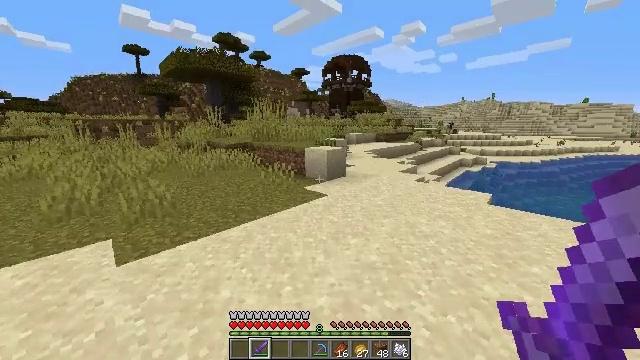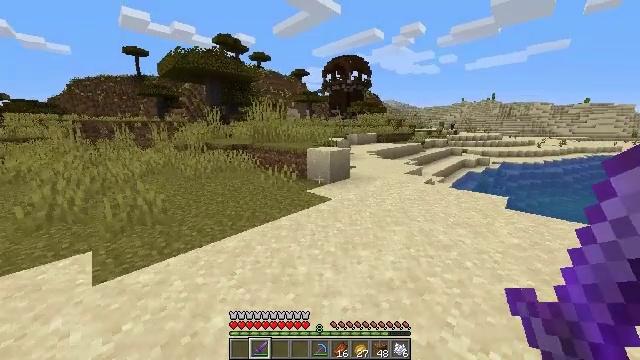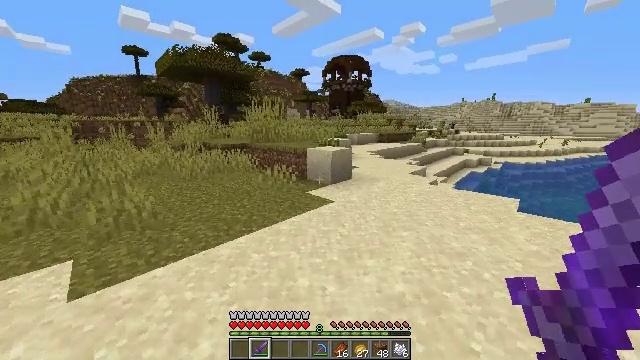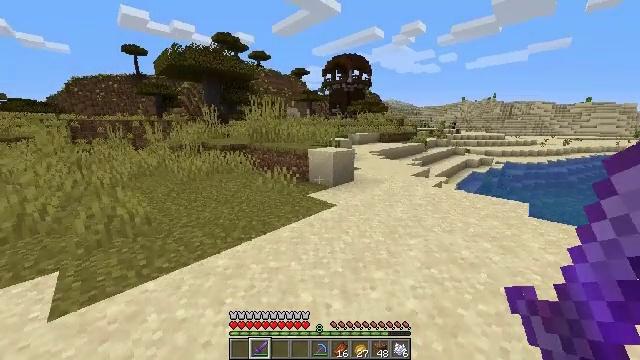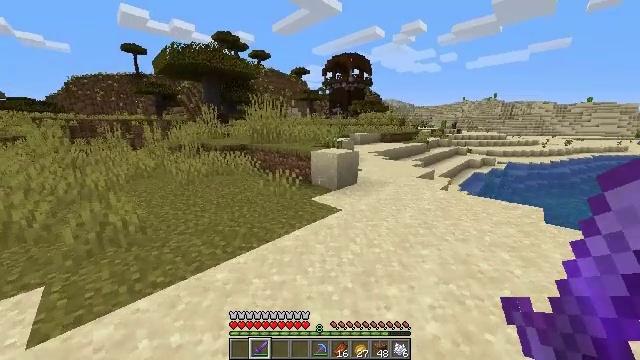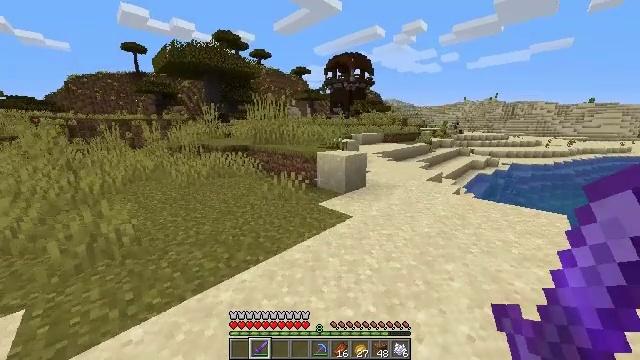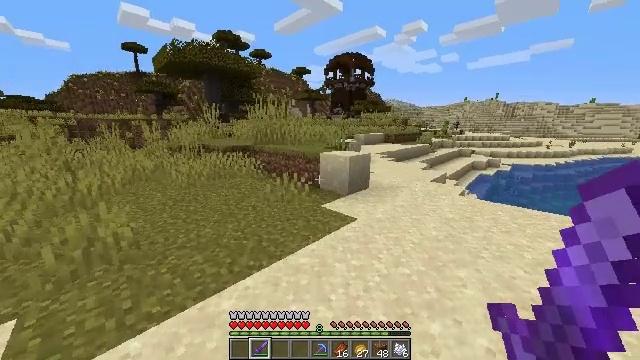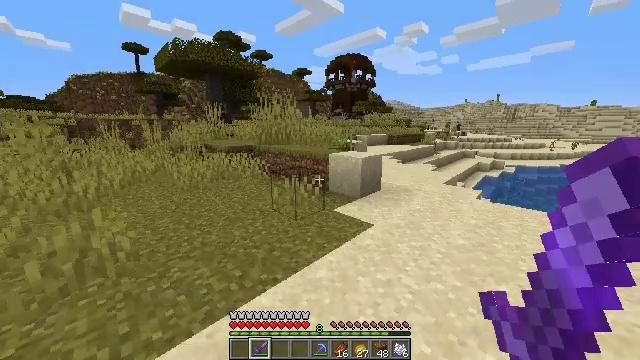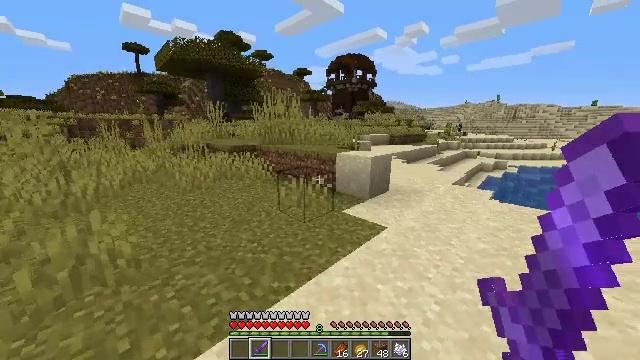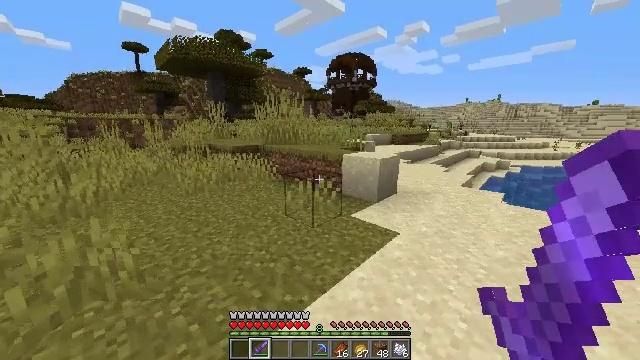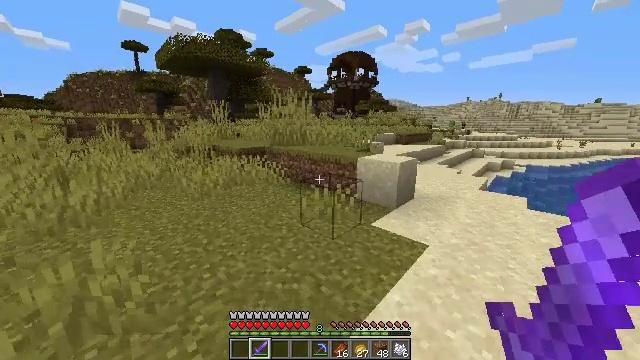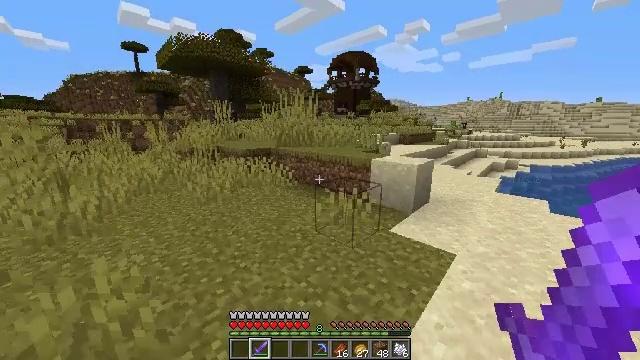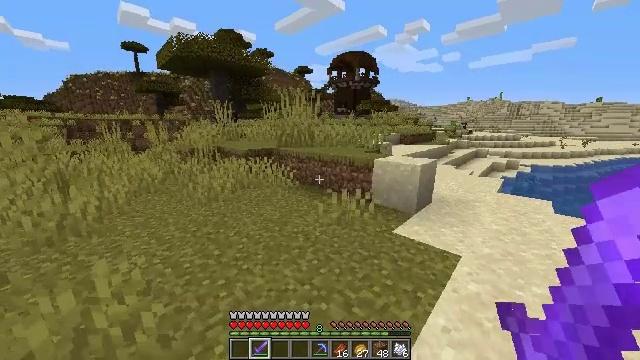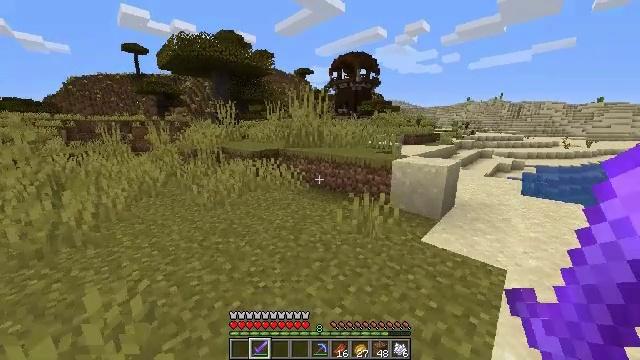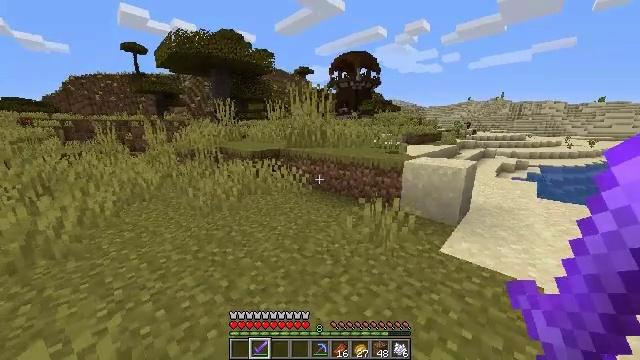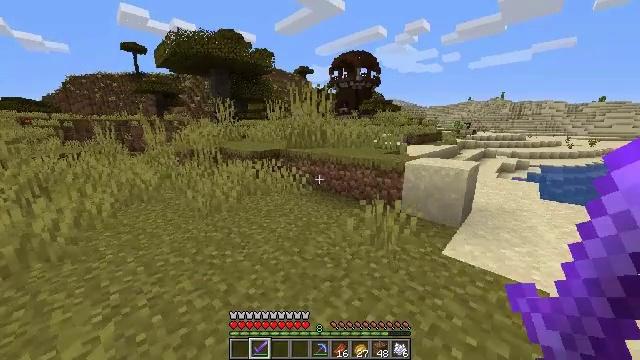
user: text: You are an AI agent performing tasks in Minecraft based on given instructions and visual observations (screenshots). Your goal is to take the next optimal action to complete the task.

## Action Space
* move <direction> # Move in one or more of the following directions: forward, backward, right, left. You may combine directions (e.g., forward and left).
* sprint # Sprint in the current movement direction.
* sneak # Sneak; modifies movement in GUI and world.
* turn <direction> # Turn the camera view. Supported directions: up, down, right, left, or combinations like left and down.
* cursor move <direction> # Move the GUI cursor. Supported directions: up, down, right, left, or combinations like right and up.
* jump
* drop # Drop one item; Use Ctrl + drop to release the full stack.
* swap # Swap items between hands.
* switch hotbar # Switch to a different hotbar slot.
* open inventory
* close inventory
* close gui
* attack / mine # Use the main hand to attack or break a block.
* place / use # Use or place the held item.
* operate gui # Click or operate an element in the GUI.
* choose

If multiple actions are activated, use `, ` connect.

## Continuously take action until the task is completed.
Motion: motion action
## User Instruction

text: Mine the grass in the plains.
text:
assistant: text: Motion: move forward
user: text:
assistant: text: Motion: move forward
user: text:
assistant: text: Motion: move forward and move left
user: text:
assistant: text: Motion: move forward and move left
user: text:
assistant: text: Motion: move forward and move left
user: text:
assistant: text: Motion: move forward and move left
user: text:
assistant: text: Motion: move forward and move left
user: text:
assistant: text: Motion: move forward and move left
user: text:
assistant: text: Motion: move forward and move left
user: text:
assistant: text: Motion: move forward and move left
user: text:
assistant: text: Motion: move forward and move left
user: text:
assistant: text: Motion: move forward and move left
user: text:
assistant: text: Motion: move forward
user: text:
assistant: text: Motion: move forward
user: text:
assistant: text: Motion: move forward
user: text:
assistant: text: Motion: move forward
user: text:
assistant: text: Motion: move forward
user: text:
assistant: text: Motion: move forward
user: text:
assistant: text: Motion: move forward
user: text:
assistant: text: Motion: move forward, turn right
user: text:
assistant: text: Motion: move forward
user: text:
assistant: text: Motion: move forward
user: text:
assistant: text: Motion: move forward
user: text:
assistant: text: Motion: move forward
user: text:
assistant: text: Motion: move forward
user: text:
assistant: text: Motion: move forward
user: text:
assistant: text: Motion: move forward
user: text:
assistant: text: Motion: move forward
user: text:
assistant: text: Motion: move forward, jump
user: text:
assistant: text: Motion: move forward, jump